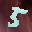
Label: 5